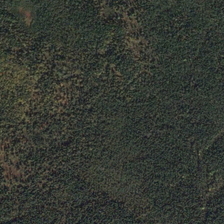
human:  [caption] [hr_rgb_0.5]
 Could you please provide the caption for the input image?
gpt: this is a dark green lush forest as we can see .

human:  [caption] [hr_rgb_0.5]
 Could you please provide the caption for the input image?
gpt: the trees in this forest in the forest is laigh and dense .

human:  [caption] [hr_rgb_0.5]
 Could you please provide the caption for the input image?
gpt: the trees in this forest in the forest is laigh and dense .

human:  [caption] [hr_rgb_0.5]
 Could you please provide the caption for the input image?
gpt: the trees in this forest in the forest is laigh and dense .

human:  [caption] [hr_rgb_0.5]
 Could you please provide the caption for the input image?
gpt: many green trees are in a piece of forest .